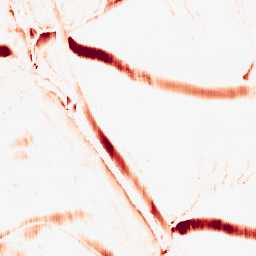
Category: morphological
Decomposition family: morphological_rect
Decomposition parameters: operation: opening
width: 5
height: 20
Upsampling method: fft_zeropad
Upsampling parameters: scale: 4
Upsampling scale: 4